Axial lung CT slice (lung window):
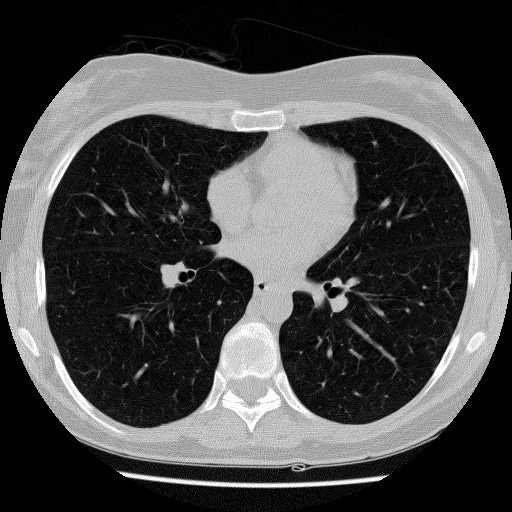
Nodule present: no